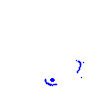
Particle: kaon